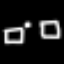
Label: square